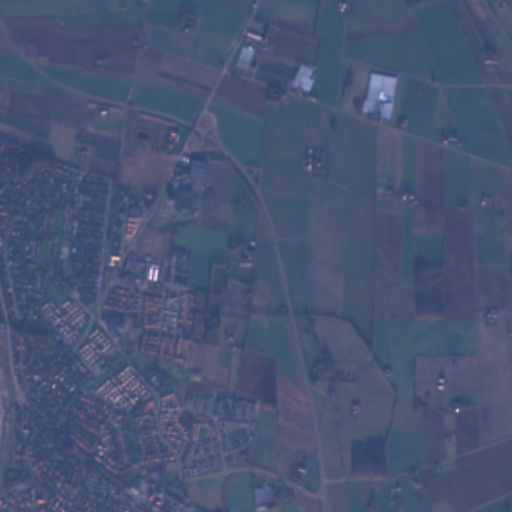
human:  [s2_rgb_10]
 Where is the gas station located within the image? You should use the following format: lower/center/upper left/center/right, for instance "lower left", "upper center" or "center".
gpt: The gas station is located in the lower left of the image.
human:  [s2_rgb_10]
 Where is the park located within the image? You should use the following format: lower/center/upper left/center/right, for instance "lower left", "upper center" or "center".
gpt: The park is located in the lower left of the image.
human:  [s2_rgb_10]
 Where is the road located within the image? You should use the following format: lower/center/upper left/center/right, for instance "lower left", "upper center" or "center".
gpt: There is no road in the image.